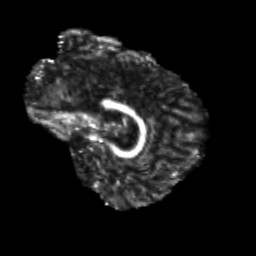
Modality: FA
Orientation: sagittal
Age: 29
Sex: male
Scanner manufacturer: siemens
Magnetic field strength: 3 T
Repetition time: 3.5 s
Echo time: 0.104 s